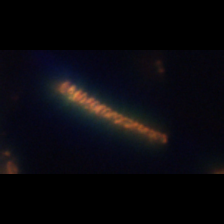
Taxon: Skeletonema
Group: Diatoms